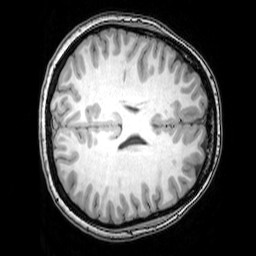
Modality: T1w
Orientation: axial
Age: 22
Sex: female
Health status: healthy
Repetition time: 0.081 s
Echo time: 0.037 s